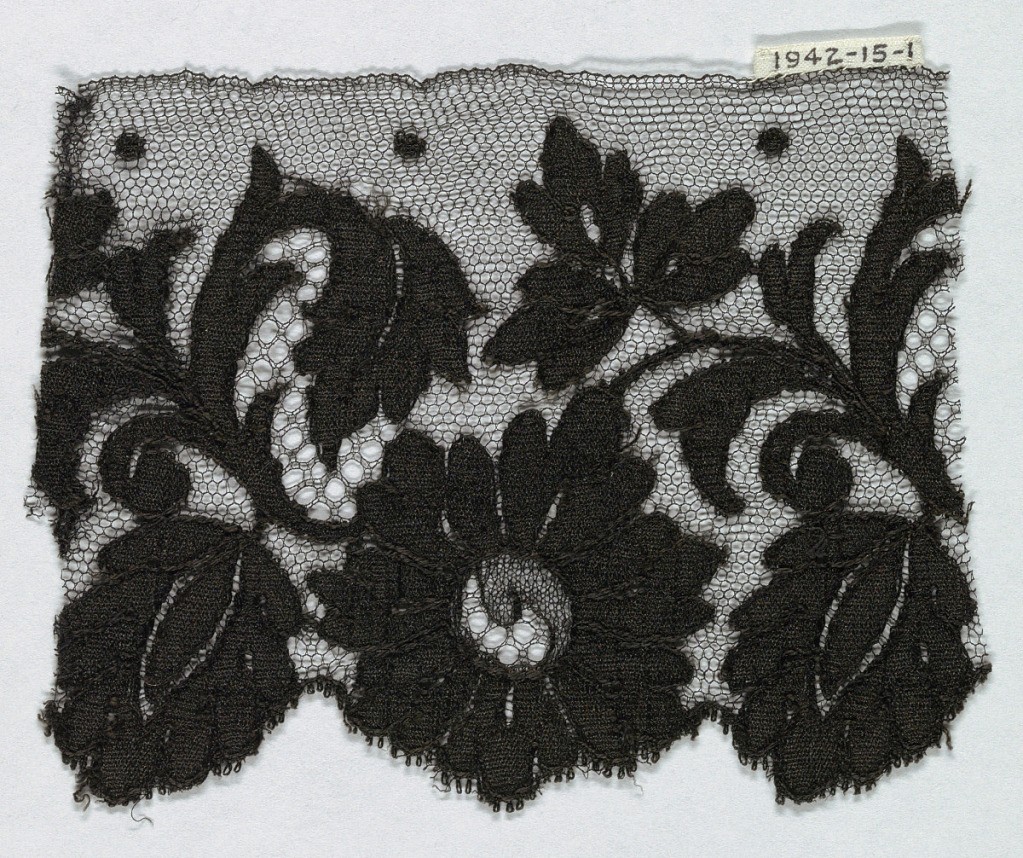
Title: Fragment
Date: ca. 1850
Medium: silk Technique: machine-made ground with hand embroidery
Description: Black Spanish blonde lace with handrun pattern of flowers and leaves on machine ground.